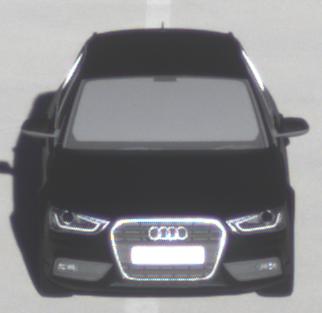
Make: Audi
Model: A4 Avant 1.8 TFSI
Detailed model: A4 (B8) Avant
Model produced from: 2012/02
Model produced until: 2015/04
Doors: 5
Color: black
Road condition: dry road
Daytime: sunrise or sunset
Contrast: high contrast